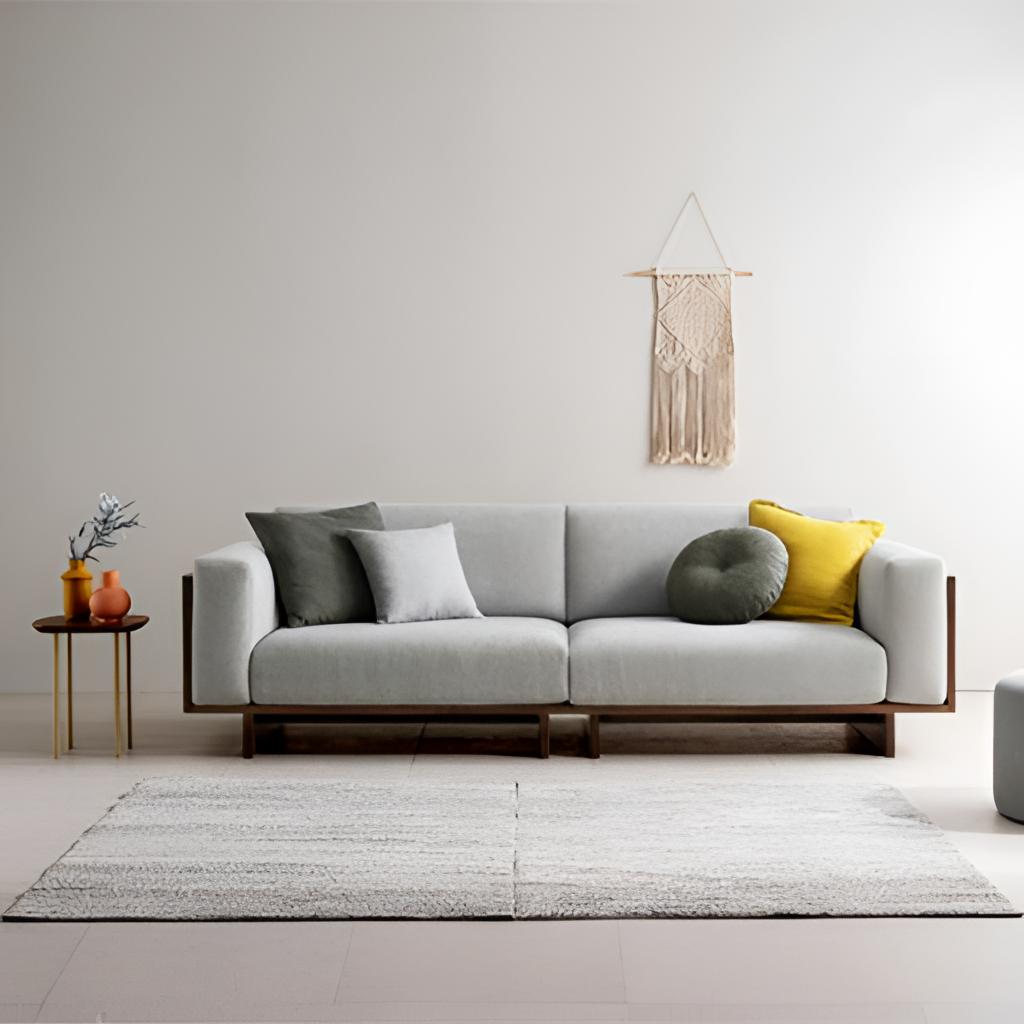
living room, fabric sofa, beige paint wallpaper, with solid pattern, modern, beige tile flooring, with large square pattern